Question: I have a method that saves a name and their score into a text file. Now I made a button 'high scores', invoking a method that reads from the high scores that text file. For now the output of this is very ugly, so I want to put the names in one text area and the scores into another text area so they are evenly separated.
How can I do this?
Thanks in advance
My current output:
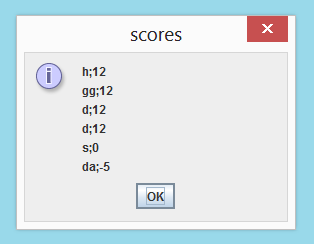
Answer: Assuming the format of the file is like this:
> NAME;SCORE
OTHERNAME;OTHERSCORE
...
You could do something like this:
'''
BufferedReader br = new BufferedReader(...); // Initialize a buffered reader reading from that text file.
String line;
while ((line = br.readLine() != null) {
String name = line.split(";")[0];
String score = line.split(";")[1];
namesTextArea.append(name + "
");
scoresTextArea.append(score + "
");
}
'''
I hope it helps!